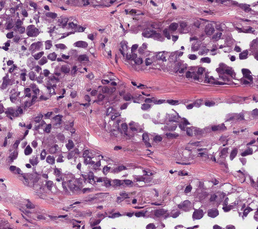
Tumor epithelial tissue: yes
Tumor-associated stroma tissue: yes
Normal tissue: no